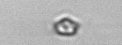
Label: nanoplankton_mix